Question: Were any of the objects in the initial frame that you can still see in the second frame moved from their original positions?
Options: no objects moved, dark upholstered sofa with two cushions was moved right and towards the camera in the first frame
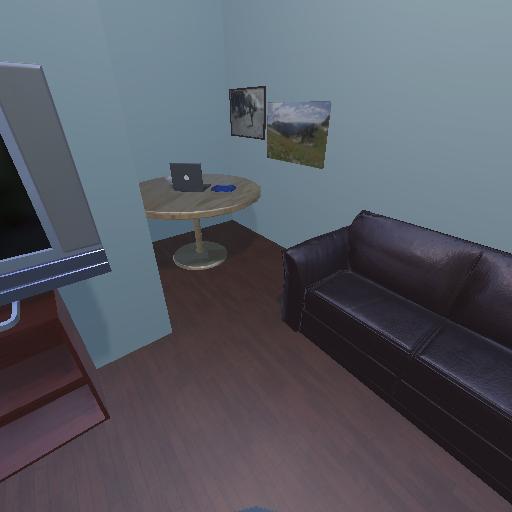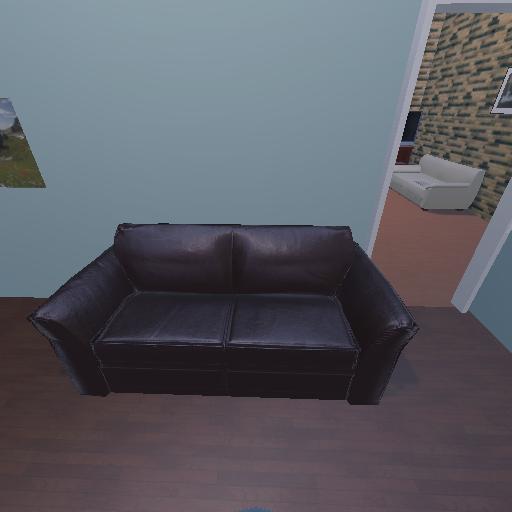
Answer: no objects moved